Field crop: tomato
Growth stage: 1
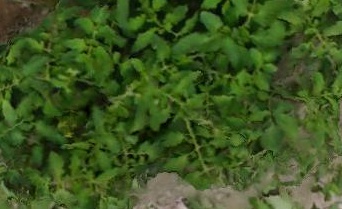
Species: tomato